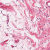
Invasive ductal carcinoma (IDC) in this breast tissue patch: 0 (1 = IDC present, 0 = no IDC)